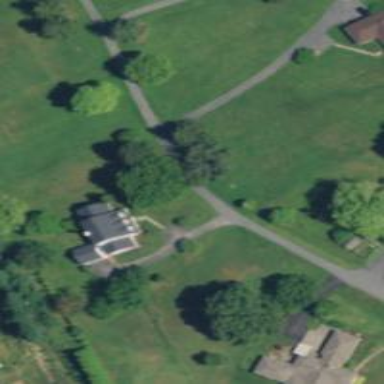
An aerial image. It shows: Driveway leading to service road.